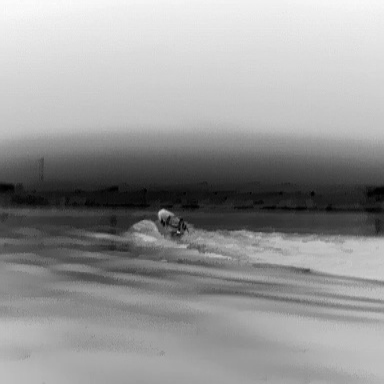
There is a canoe in the infrared image.